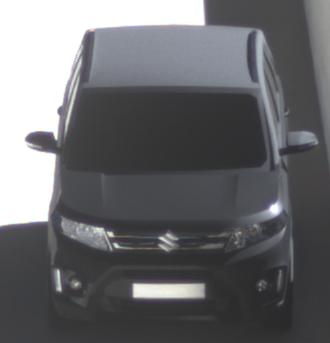
Make: Suzuki
Model: Vitara 1.6
Detailed model: Vitara (LY)
Model produced from: 2015/04
Model produced until: 2018/08
Doors: 5
Color: black
Road condition: dry road
Daytime: morning or afternoon
Contrast: high contrast